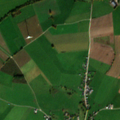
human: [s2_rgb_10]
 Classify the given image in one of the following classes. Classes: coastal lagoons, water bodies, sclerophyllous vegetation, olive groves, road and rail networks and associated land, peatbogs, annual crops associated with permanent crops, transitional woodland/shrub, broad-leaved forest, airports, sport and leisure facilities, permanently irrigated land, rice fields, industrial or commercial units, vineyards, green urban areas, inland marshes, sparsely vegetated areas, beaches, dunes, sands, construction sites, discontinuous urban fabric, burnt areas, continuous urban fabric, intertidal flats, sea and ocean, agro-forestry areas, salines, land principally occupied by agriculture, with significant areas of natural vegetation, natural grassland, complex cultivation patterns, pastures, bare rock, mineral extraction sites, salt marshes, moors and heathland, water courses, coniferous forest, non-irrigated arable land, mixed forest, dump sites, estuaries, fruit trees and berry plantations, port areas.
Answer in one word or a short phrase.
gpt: discontinuous urban fabric, pastures, complex cultivation patterns